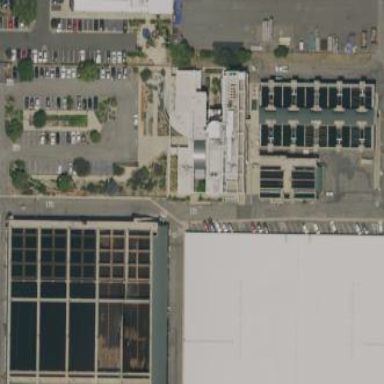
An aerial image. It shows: Retail building near water.